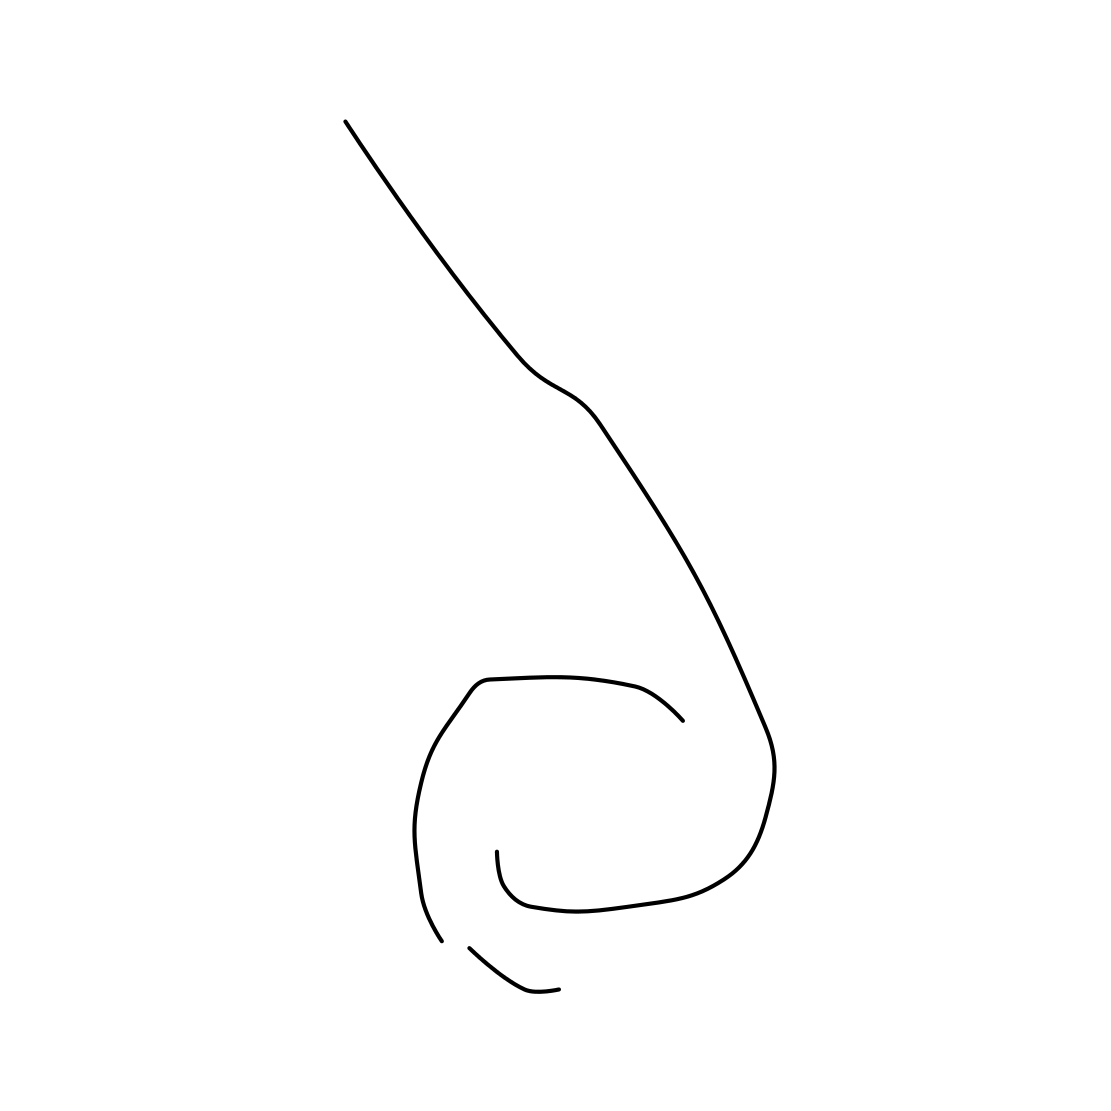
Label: nose